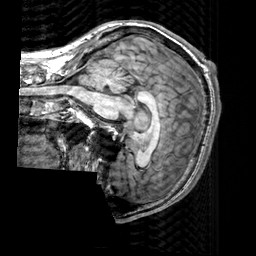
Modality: T1w
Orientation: sagittal
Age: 31
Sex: male
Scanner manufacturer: siemens
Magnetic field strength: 3 T
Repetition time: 2.3 s
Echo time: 0.00303 s